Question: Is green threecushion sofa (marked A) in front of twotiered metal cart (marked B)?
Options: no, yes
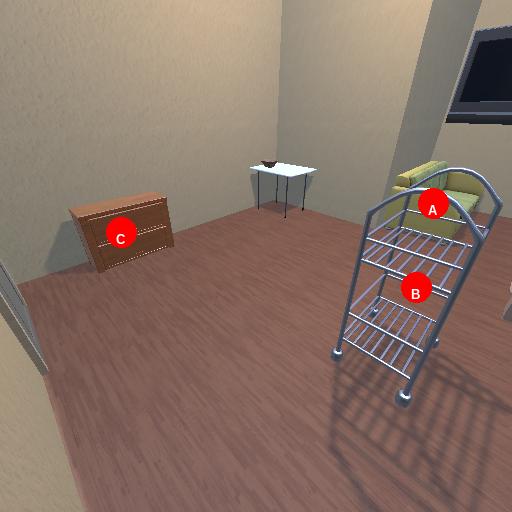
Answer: no